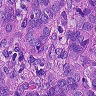
Metastatic tissue present: yes